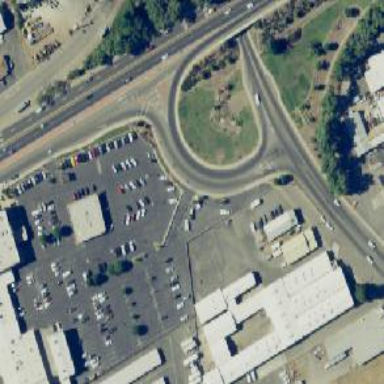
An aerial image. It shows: Secondary link road.